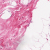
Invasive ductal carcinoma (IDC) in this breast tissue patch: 0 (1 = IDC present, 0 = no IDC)